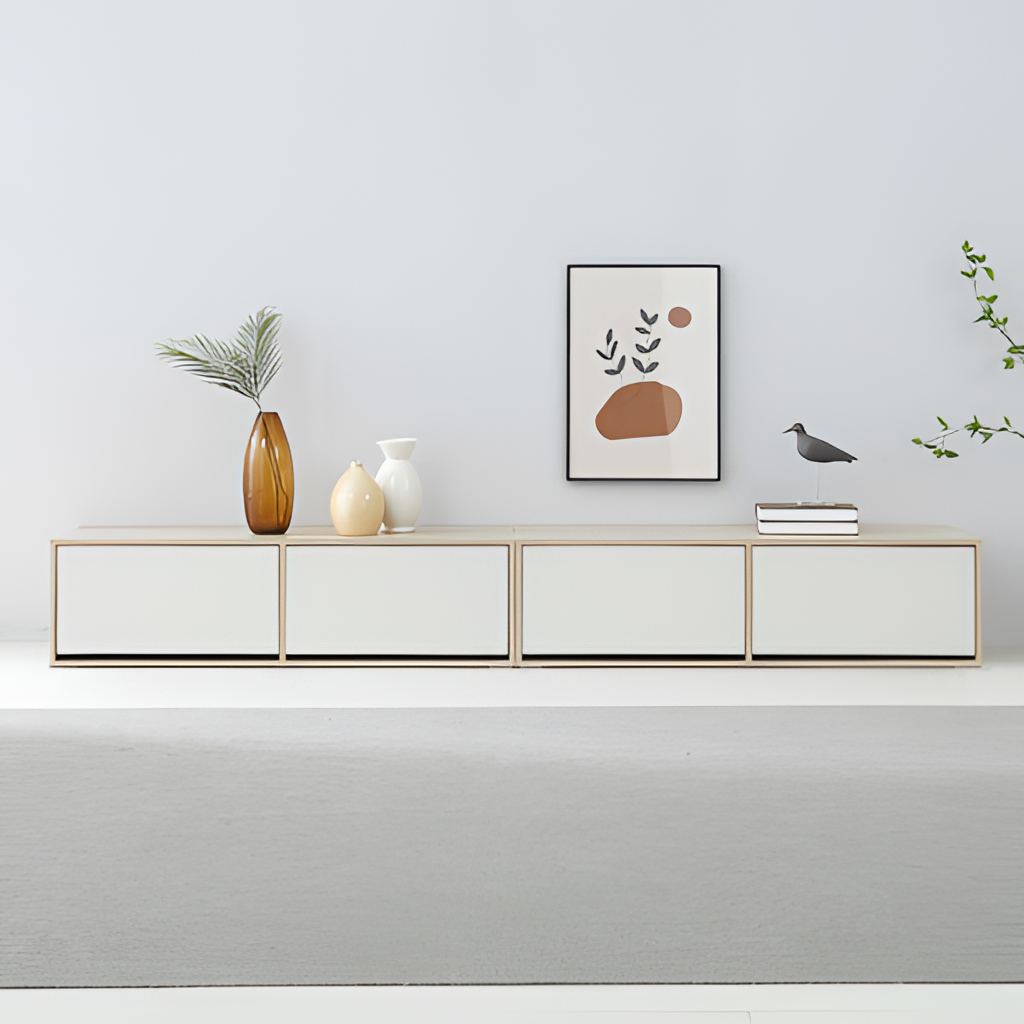
white wood console table, living room, modern, carpet flooring, with plain pattern, paint wallpaper, with solid pattern